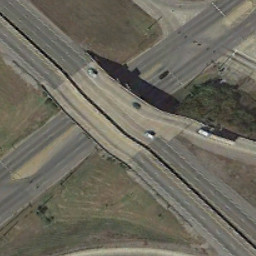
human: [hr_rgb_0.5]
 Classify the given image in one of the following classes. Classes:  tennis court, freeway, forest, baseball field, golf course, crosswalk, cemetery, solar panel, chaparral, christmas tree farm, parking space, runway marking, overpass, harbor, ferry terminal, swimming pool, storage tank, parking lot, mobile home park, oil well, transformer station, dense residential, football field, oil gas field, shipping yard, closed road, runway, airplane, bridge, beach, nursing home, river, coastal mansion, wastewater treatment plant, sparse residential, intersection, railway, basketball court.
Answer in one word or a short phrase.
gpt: overpass